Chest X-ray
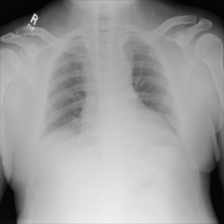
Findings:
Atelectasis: negative
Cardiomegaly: negative
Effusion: negative
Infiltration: negative
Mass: negative
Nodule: negative
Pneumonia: negative
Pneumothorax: negative
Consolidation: negative
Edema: negative
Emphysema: negative
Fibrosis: negative
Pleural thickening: negative
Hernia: negative